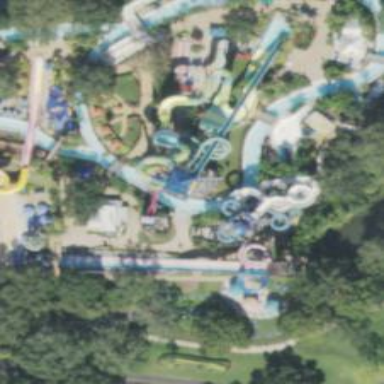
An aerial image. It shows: Water slide attraction.